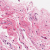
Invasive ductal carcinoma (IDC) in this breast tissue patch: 0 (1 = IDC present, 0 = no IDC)